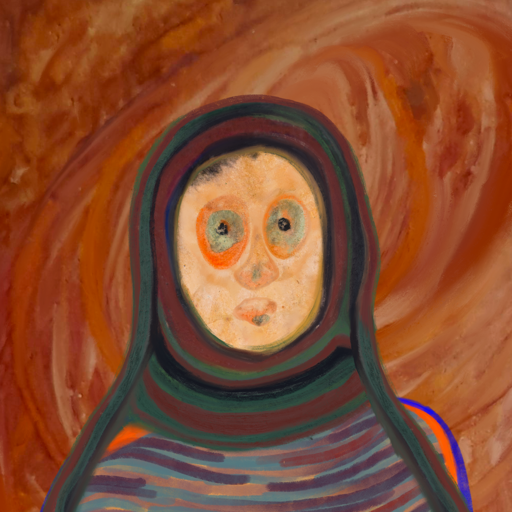
Background: Pious_Lady, Head And Neck Front: Childish, Face Front: Childish, Bust: Experience, Hair Front: Blank, Head Accessory: After_Raid_Scarf, Second Necklace: Blank, Necklace: Blank, Baby: Blank